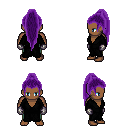
a pixel art fantasy rpg character, male body template, human, dark skin, gray robe, teal pants, purple extra-long topknot hairstyle, metal gloves, four views (front, back, left, right), 2x2 character sprite sheet, small pixel art, hard edges, no anti-aliasing